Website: lowes
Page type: billing-address
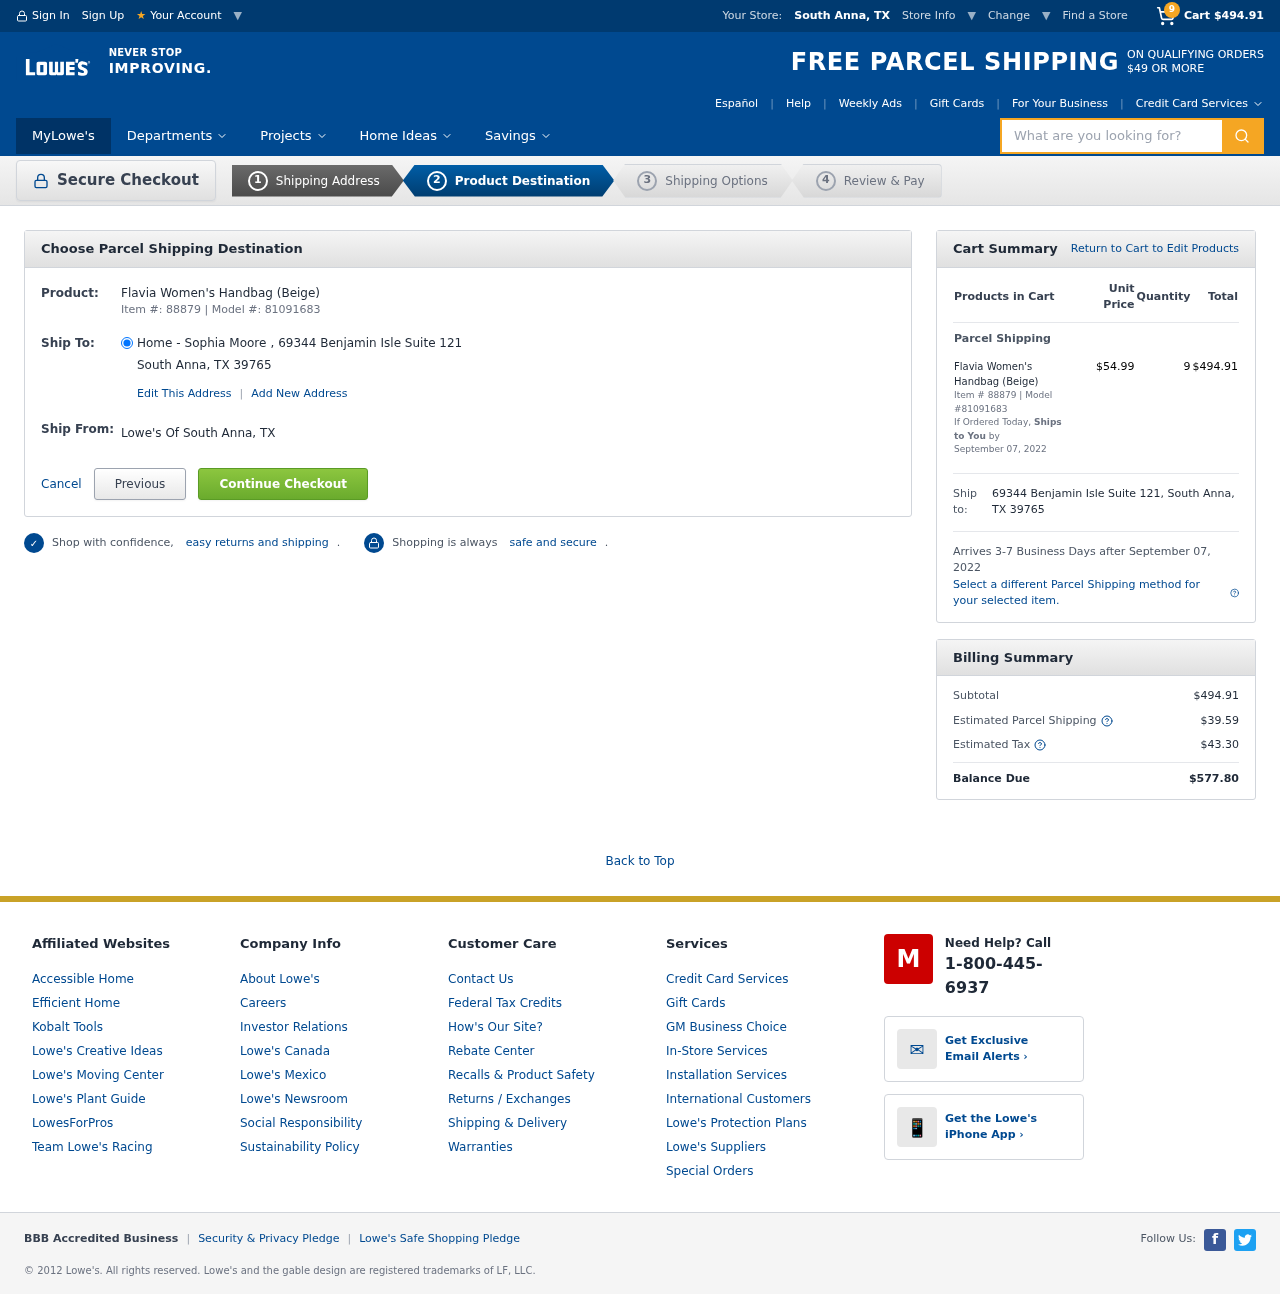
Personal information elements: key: PII_ADDRESS
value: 69344 Benjamin Isle Suite 121, South Anna, TX 39765
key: PII_CITY_STATE
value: South Anna, TX
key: PII_CITY_STATE_ZIP
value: South Anna, TX 39765
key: PII_FULLNAME
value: Sophia Moore
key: PII_STREET
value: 69344 Benjamin Isle Suite 121
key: PII_CITY_STATE2
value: South Anna, TX
Product elements: key: PRODUCT1_NAME
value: Flavia Women's Handbag (Beige)
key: PRODUCT1_PRICE
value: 54.99
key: PRODUCT1_QUANTITY
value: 9
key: PRODUCT1_ITEM_NUMBER
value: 88879
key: PRODUCT1_MODEL_NUMBER
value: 81091683
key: PRODUCT1_NAME2
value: Flavia Women's Handbag (Beige)
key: PRODUCT1_ITEM_NUMBER2
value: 88879
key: PRODUCT1_MODEL_NUMBER2
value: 81091683
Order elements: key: ORDER_NUM_ITEMS
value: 9
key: ORDER_SUBTOTAL
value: $494.91
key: ORDER_SHIPPING_DATE
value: September 07, 2022
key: ORDER_SHIPPING_DATE2
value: September 07, 2022
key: ORDER_SUBTOTAL2
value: $494.91
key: ORDER_SHIPPING_COST
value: $39.59
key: ORDER_TAX
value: $43.30
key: ORDER_TOTAL
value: $577.80
Search elements: key: HEADER_SEARCH
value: What are you looking for?